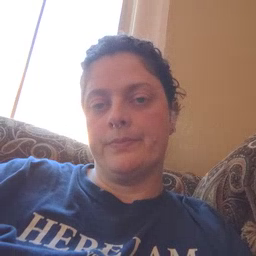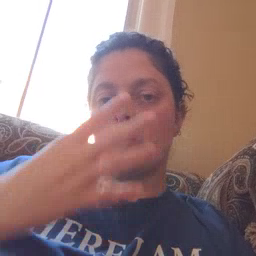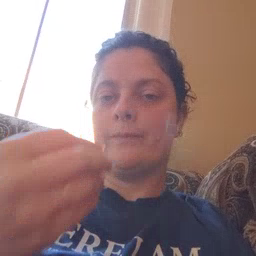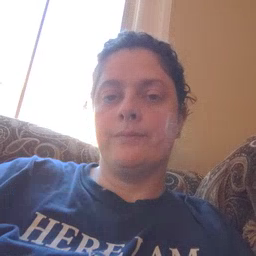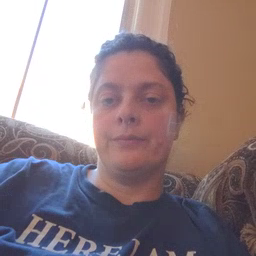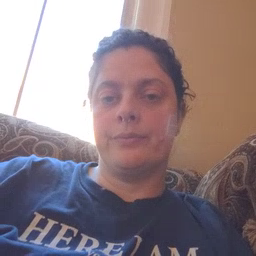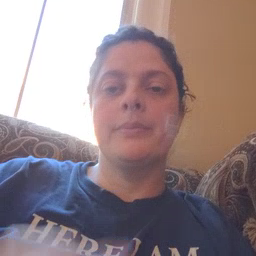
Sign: wolf